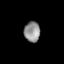
Tissue: lung
Cell type: T cells
Senescence score: 0.2377
Nuclear area (px): 318
Mean DAPI intensity: 143.714